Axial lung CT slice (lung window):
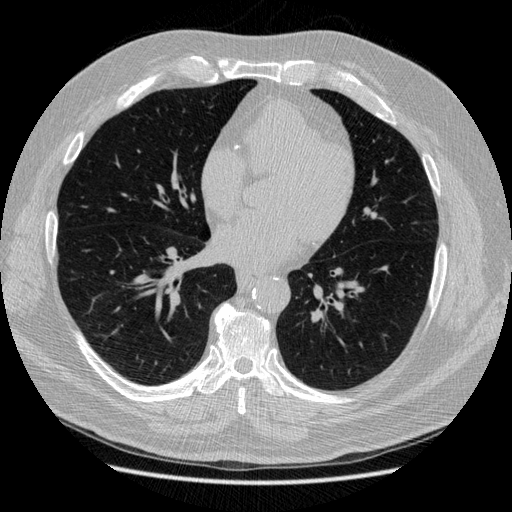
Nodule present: no